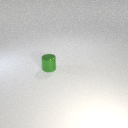
small green metal cylinder